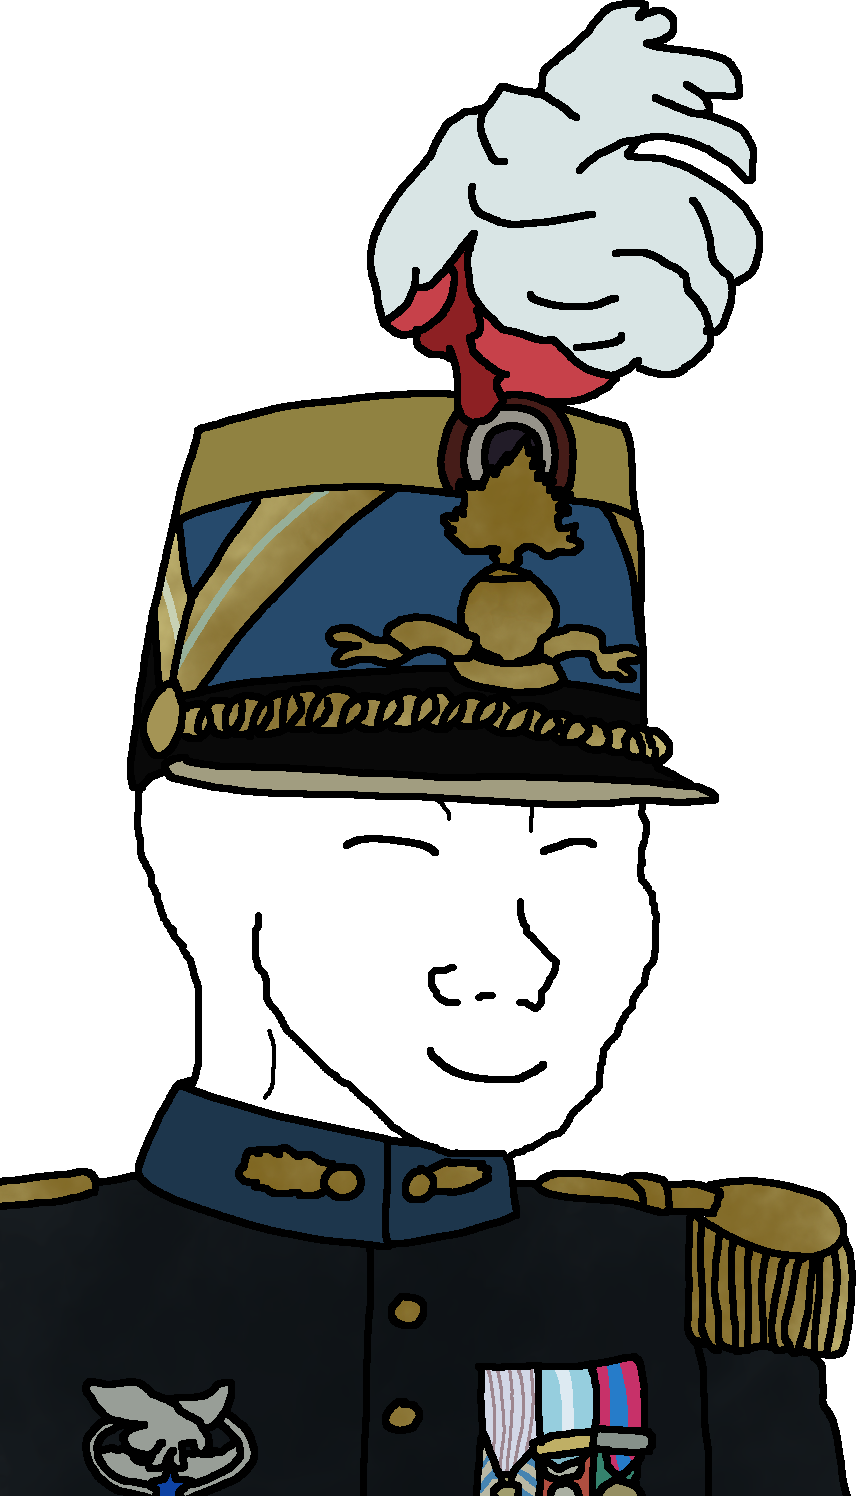
Label: 5_Bloomer